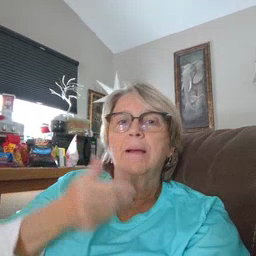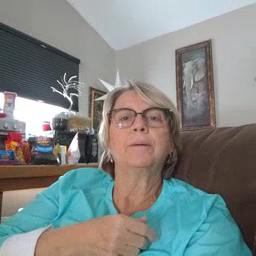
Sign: pizza